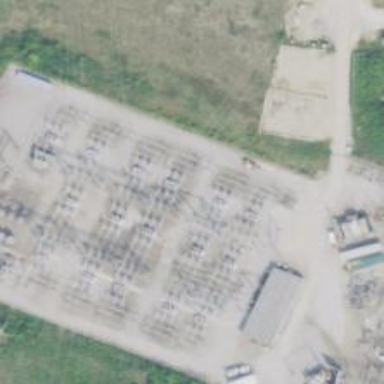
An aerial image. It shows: Switch used for power control.